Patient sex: M
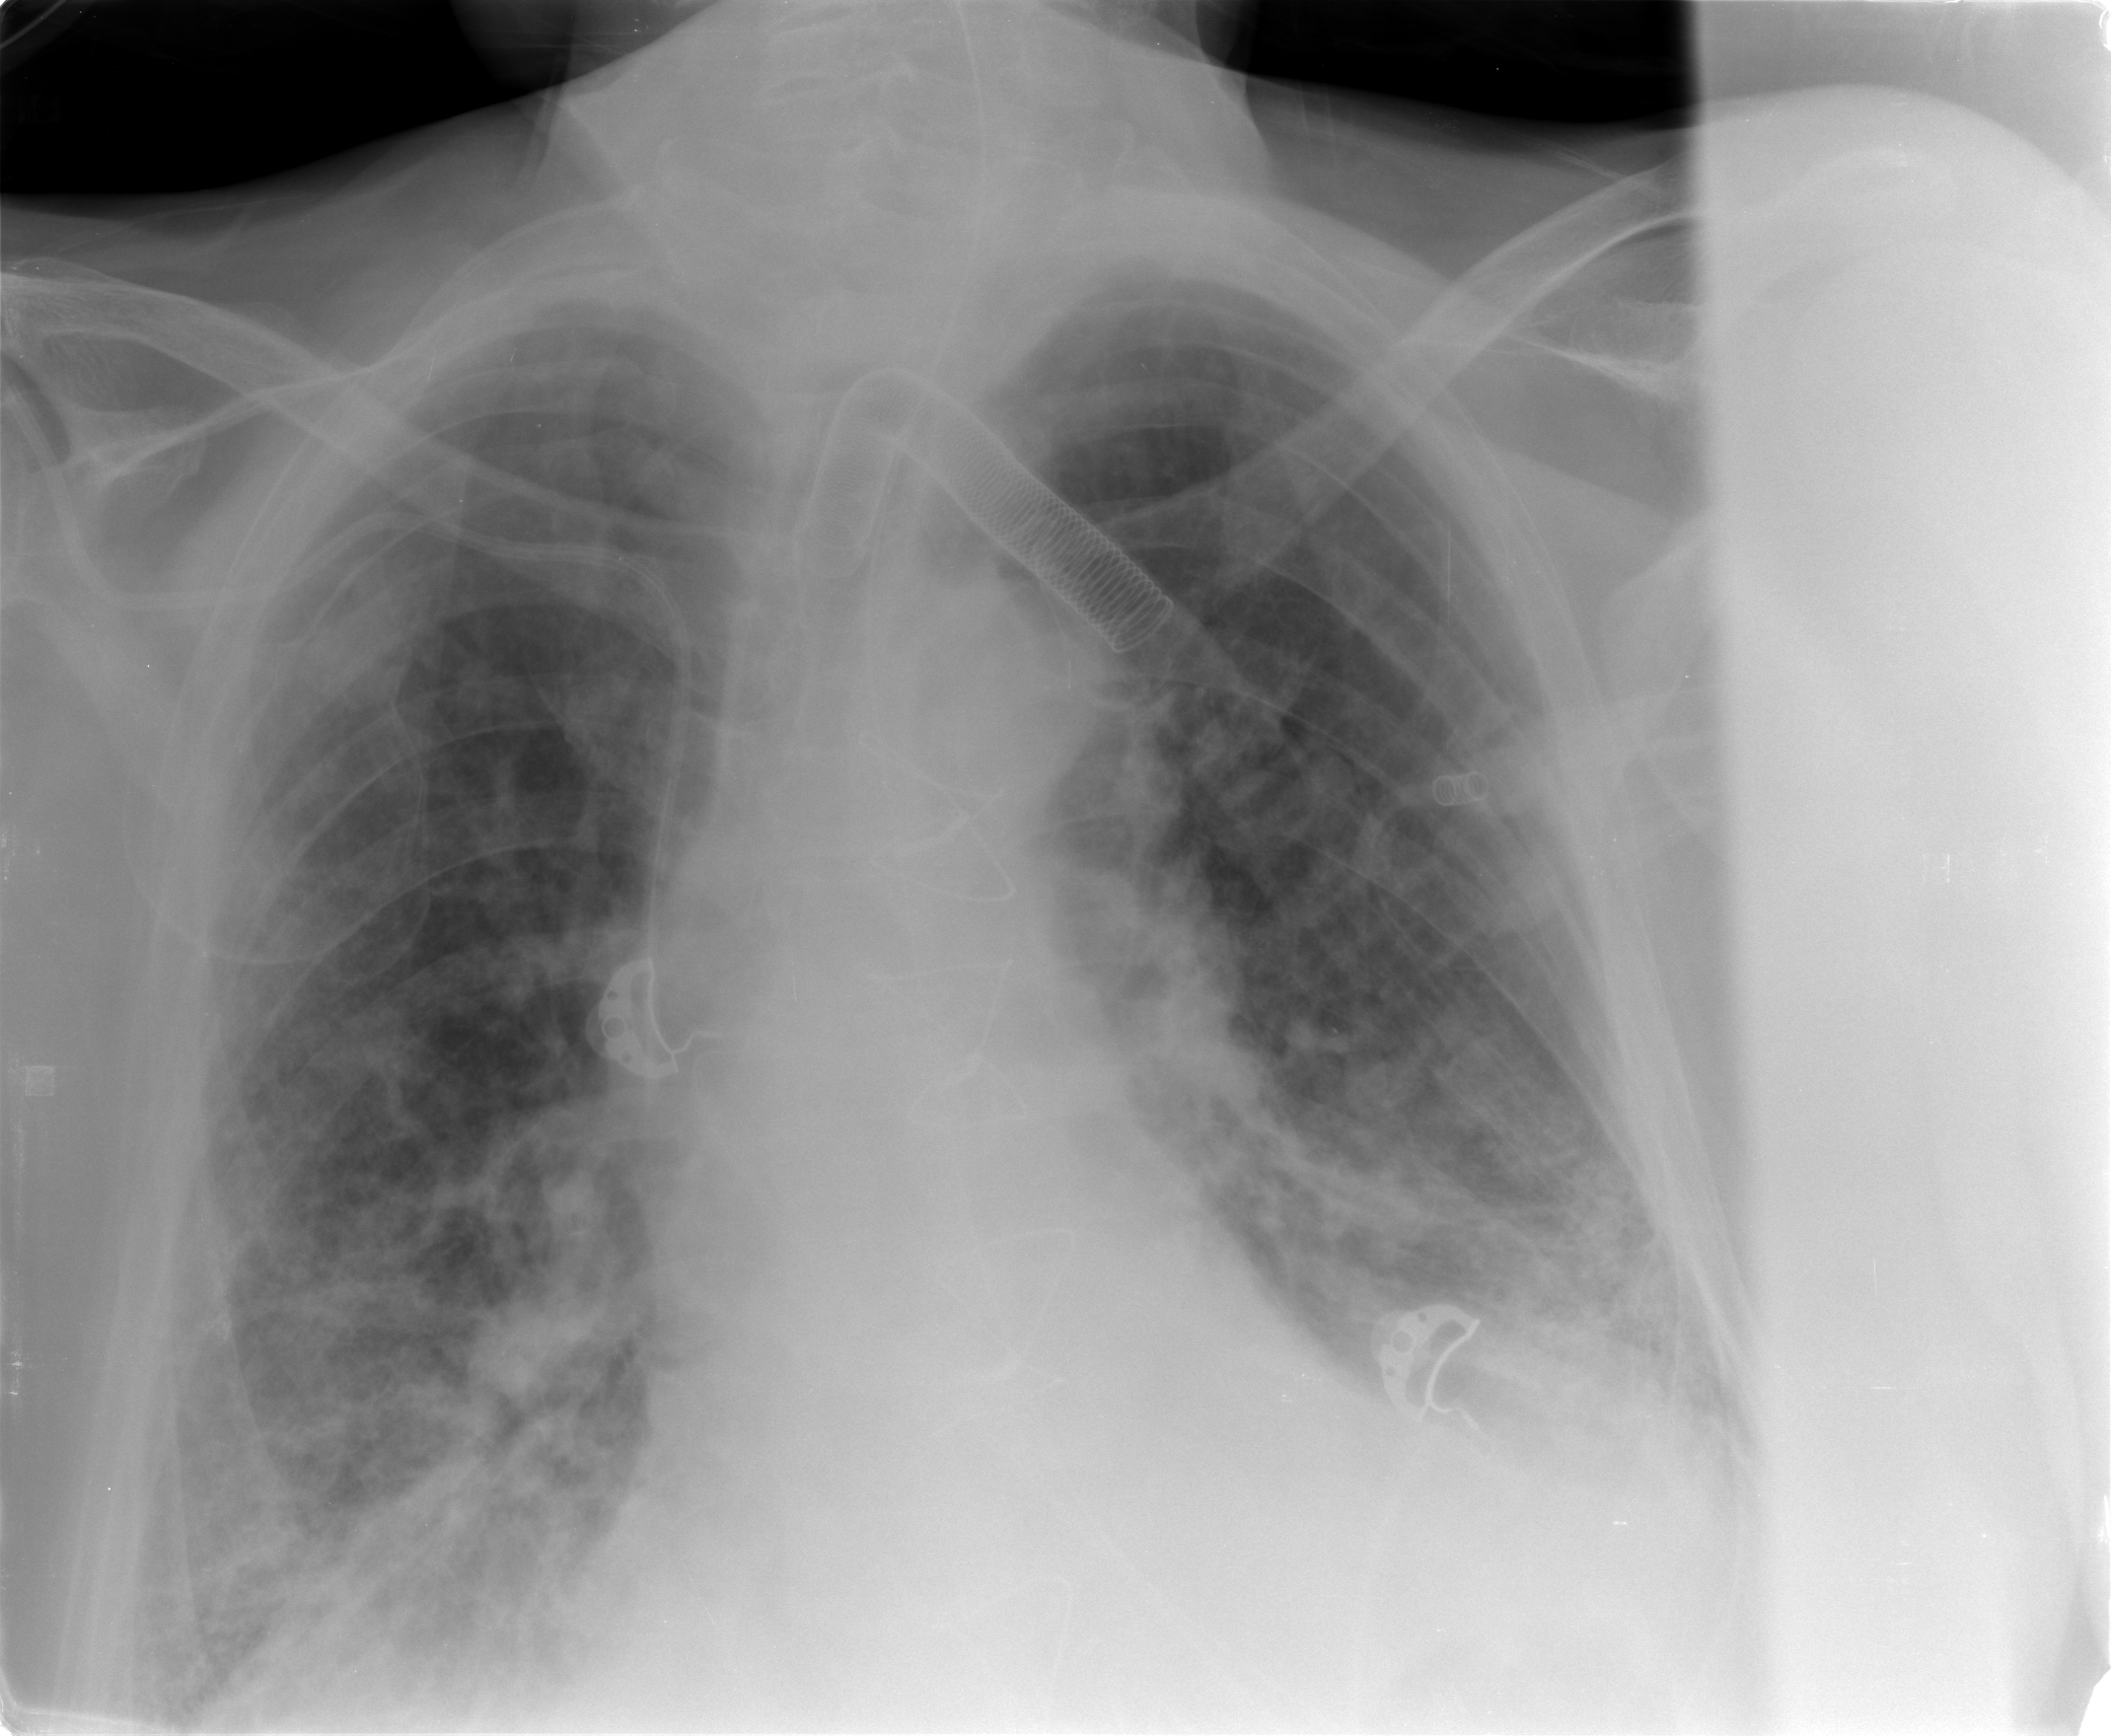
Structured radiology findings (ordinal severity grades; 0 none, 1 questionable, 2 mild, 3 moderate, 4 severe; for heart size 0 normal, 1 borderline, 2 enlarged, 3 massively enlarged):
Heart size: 2
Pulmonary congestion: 2
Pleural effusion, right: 2
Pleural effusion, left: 2
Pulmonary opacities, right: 3
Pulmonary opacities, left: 3
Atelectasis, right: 3
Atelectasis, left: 3